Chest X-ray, PA view. Patient: 48 years old, sex F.
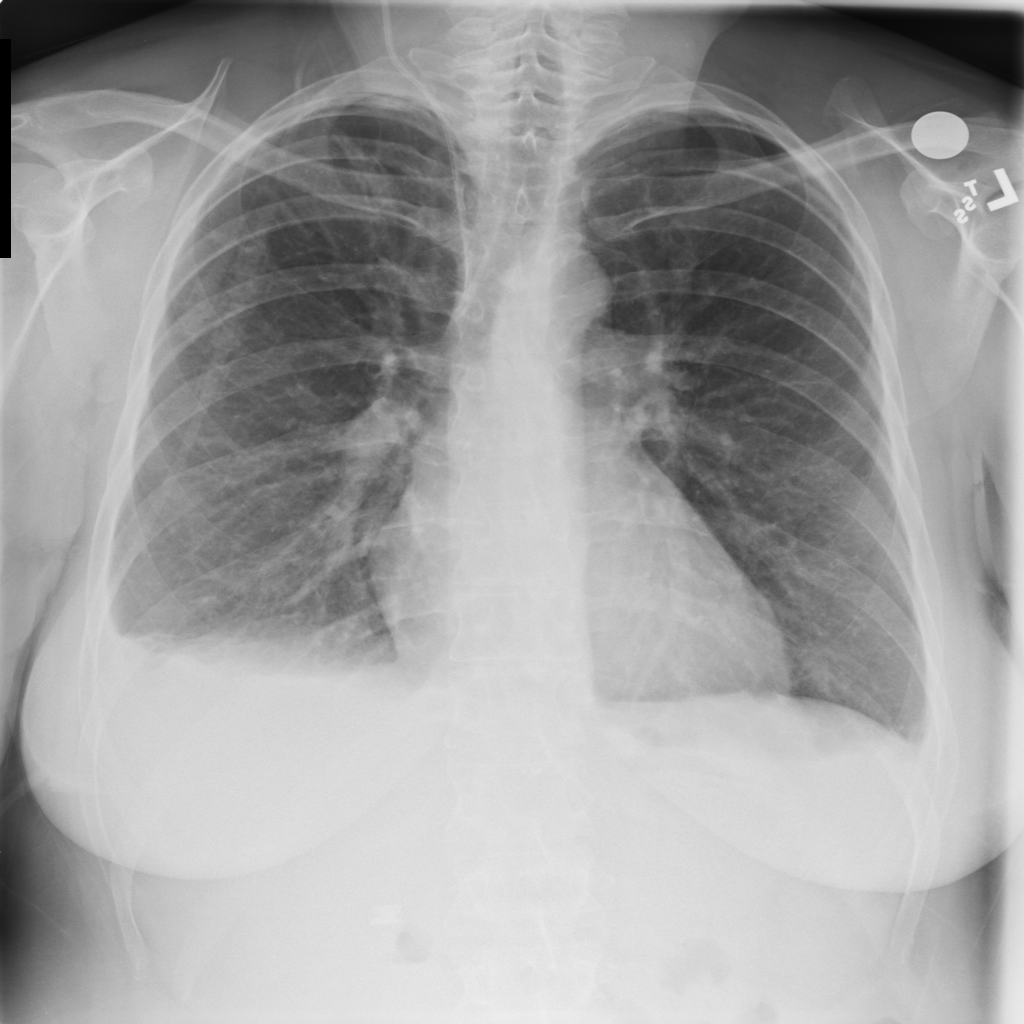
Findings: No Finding